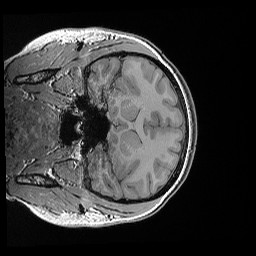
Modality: T1w
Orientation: coronal
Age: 23
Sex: female
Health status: healthy
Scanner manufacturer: siemens
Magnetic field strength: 3 T
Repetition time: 0.02 s
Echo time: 0.00492 s